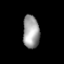
Tissue: lung
Cell type: Endothelial cells
Senescence score: 0.5475
Nuclear area (px): 529
Mean DAPI intensity: 158.471